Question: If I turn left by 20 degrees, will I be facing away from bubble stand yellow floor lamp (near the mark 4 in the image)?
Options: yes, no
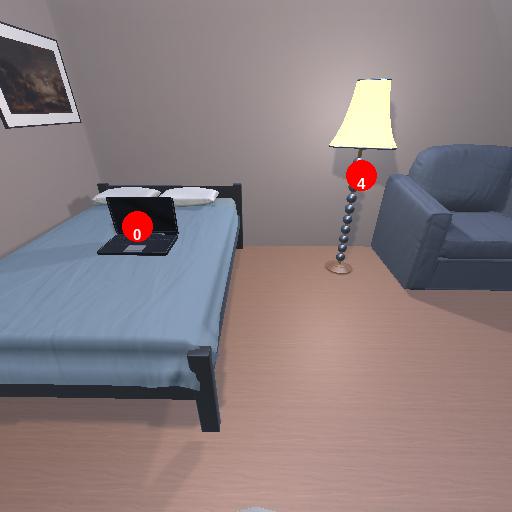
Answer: yes